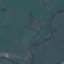
Label: Pasture